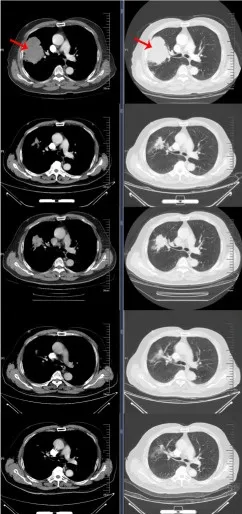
Chest computed tomography (CT)scans during the treatment.
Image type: radiology (ct)